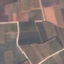
Land use / land cover class: PermanentCrop